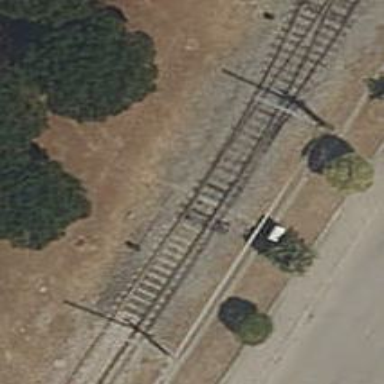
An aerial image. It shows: Railway switch.